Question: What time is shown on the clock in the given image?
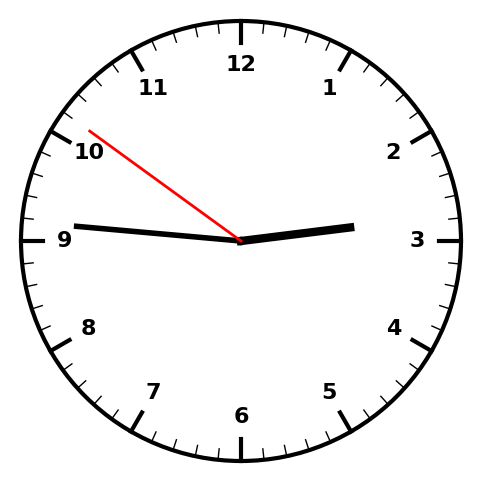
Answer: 02:45:51